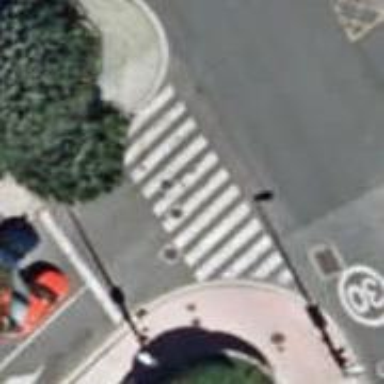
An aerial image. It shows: Road crossing with traffic signals.